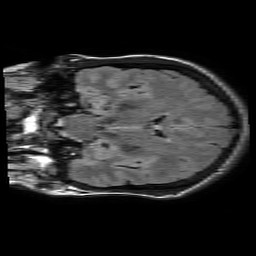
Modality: FLAIR
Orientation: coronal
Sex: female
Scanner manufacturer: philips
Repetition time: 11 s
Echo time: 0.125 s